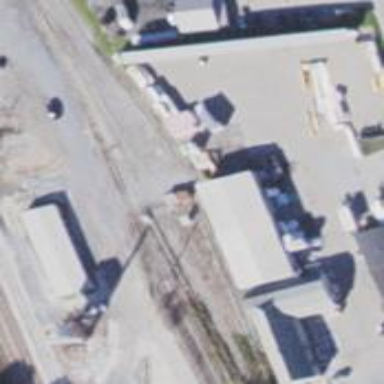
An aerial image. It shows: Railway yard used for servicing trains.